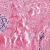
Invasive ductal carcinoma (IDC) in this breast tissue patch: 0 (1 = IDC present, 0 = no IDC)